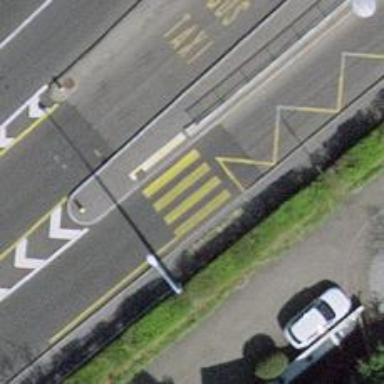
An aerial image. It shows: Zebra crossing on the road.